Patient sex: M
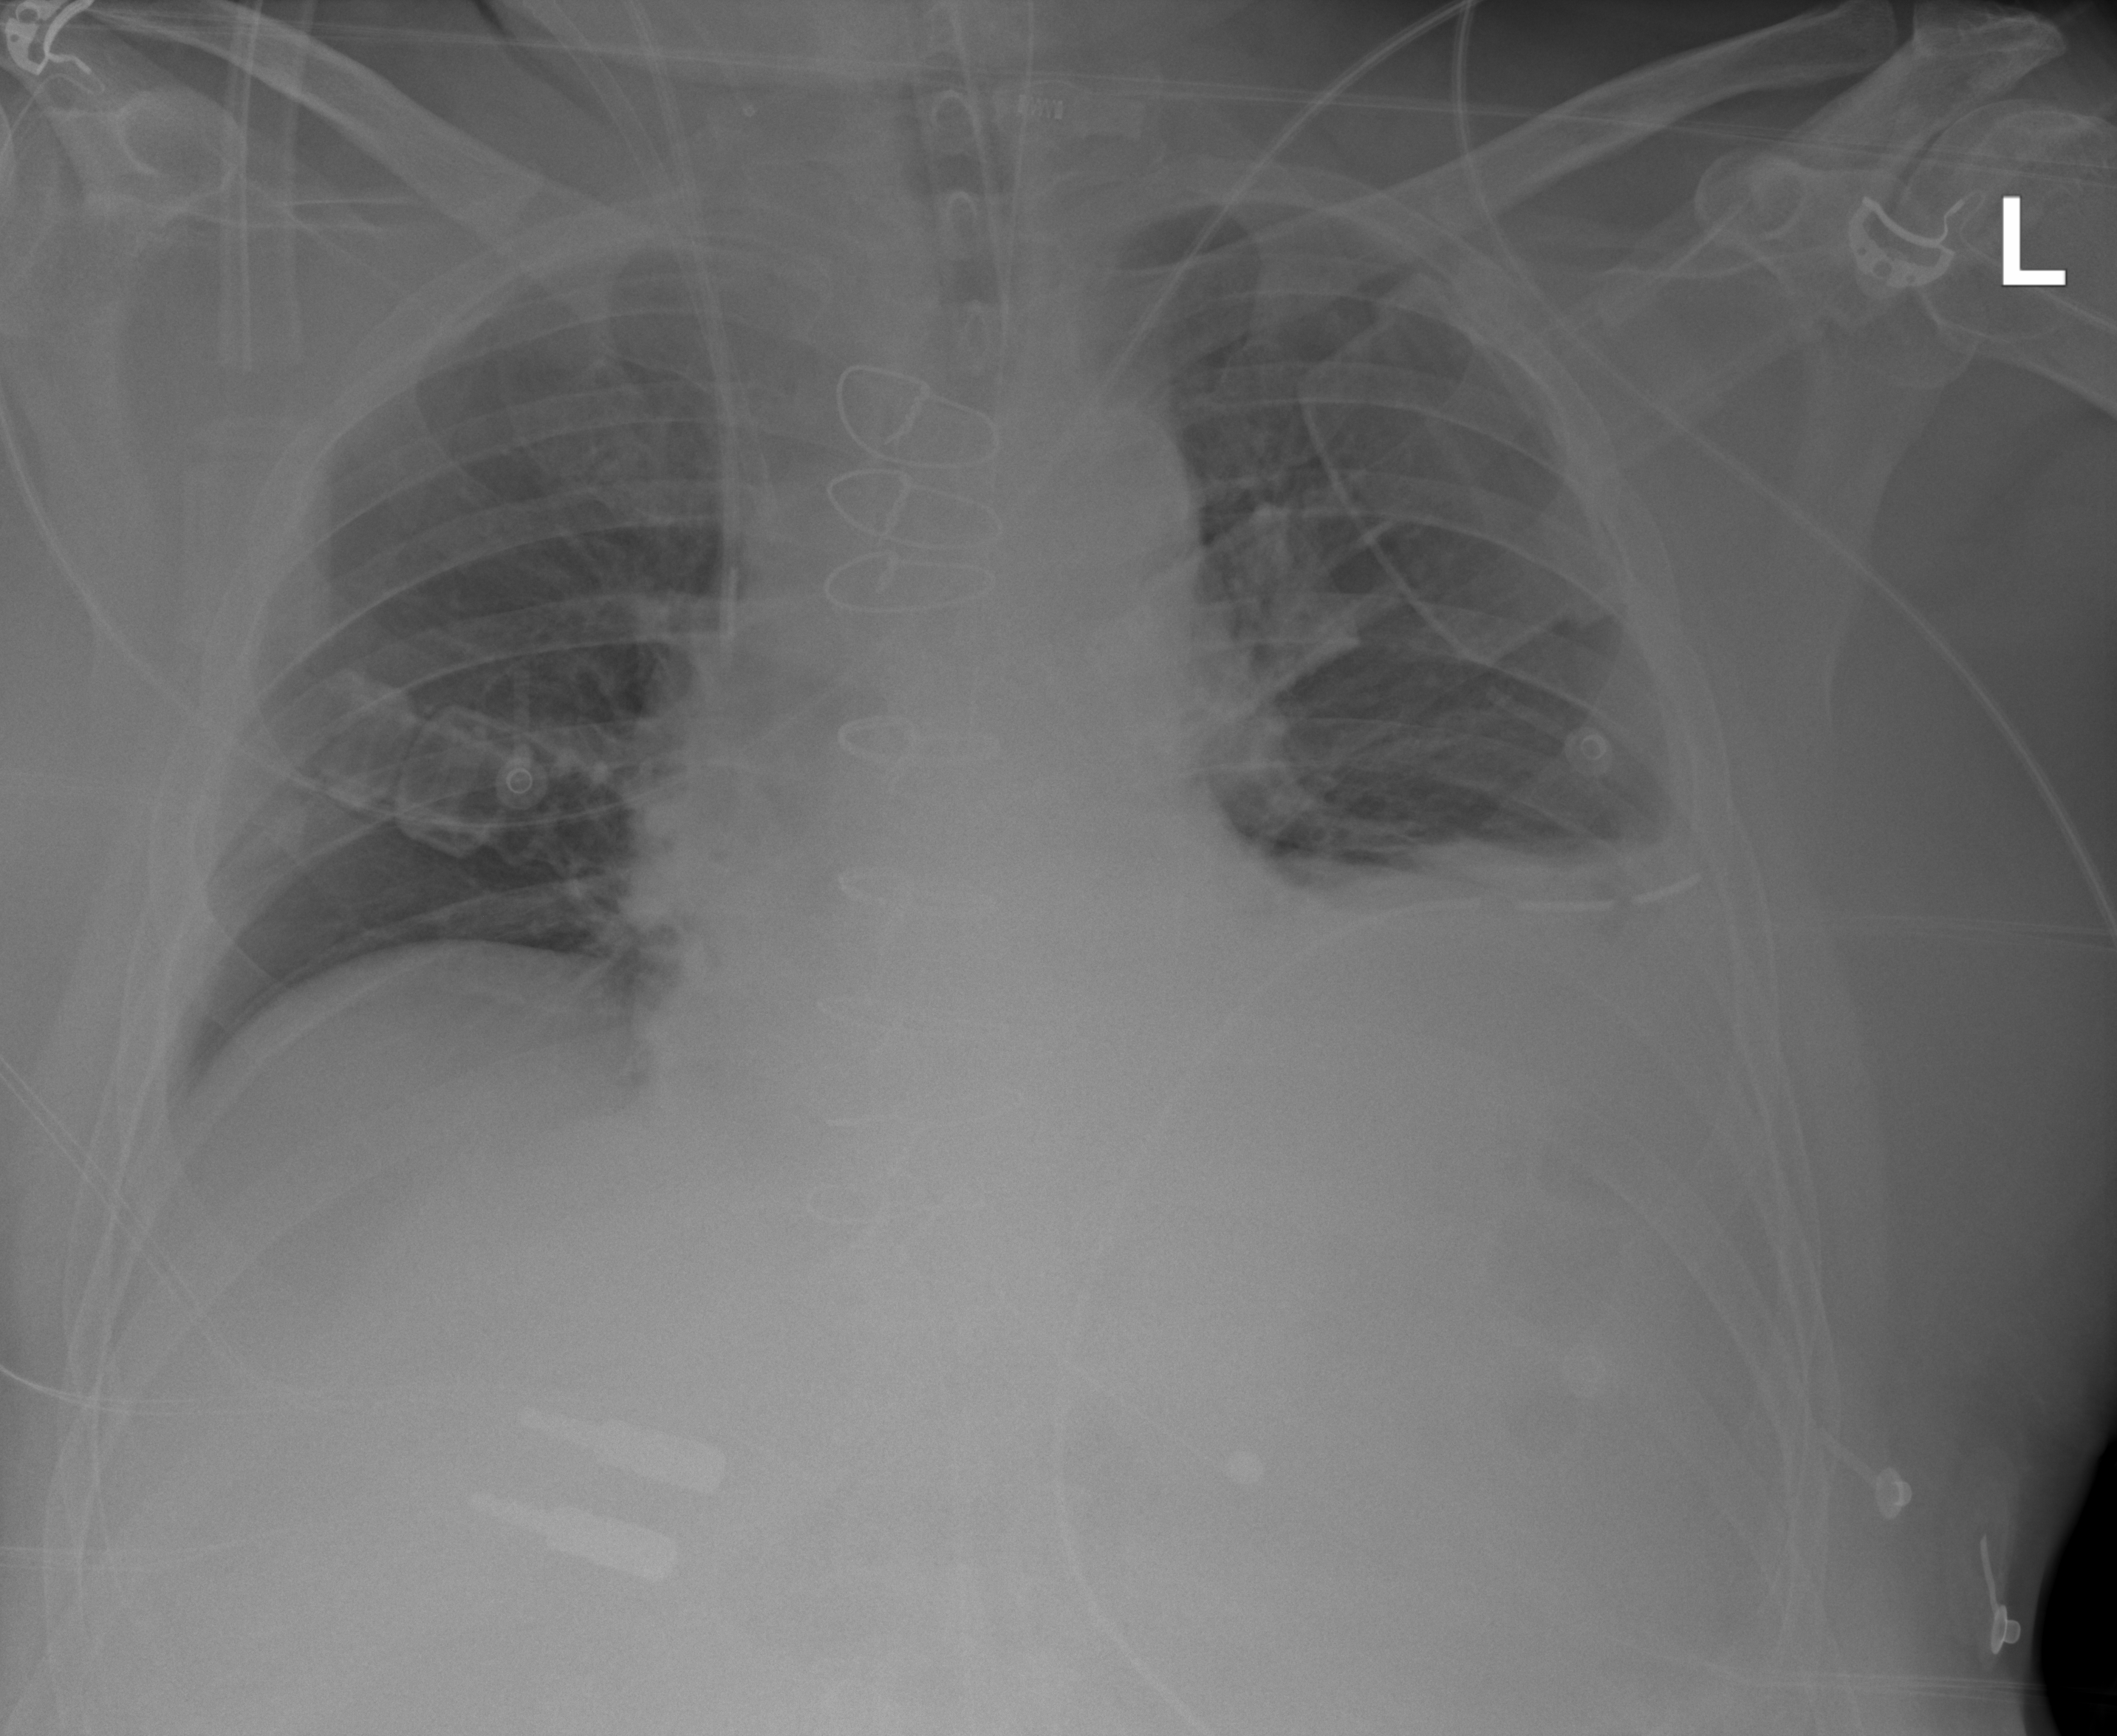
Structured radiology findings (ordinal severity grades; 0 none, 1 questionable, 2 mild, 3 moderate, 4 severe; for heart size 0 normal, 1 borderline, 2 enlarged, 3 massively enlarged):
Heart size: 1
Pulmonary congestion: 0
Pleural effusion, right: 0
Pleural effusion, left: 3
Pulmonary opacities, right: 0
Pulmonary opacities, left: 0
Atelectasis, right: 0
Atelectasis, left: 2